Field crop: maize
Growth stage: 2
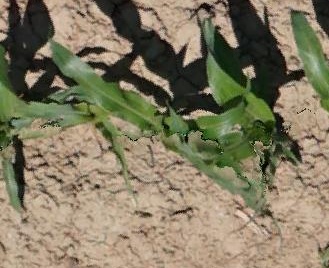
Species: maize